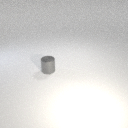
small gray metal cylinder